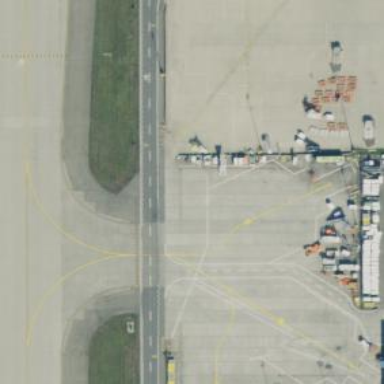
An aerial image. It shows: View of taxiway at the airport.